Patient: sex M, age 60
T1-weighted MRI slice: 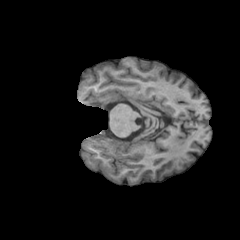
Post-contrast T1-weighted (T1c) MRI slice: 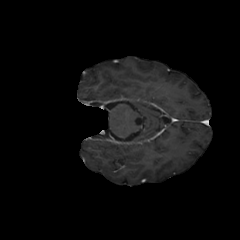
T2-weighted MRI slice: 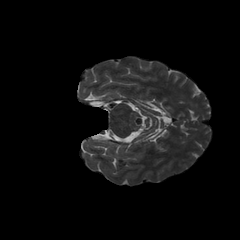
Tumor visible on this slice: no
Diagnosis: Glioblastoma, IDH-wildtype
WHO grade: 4